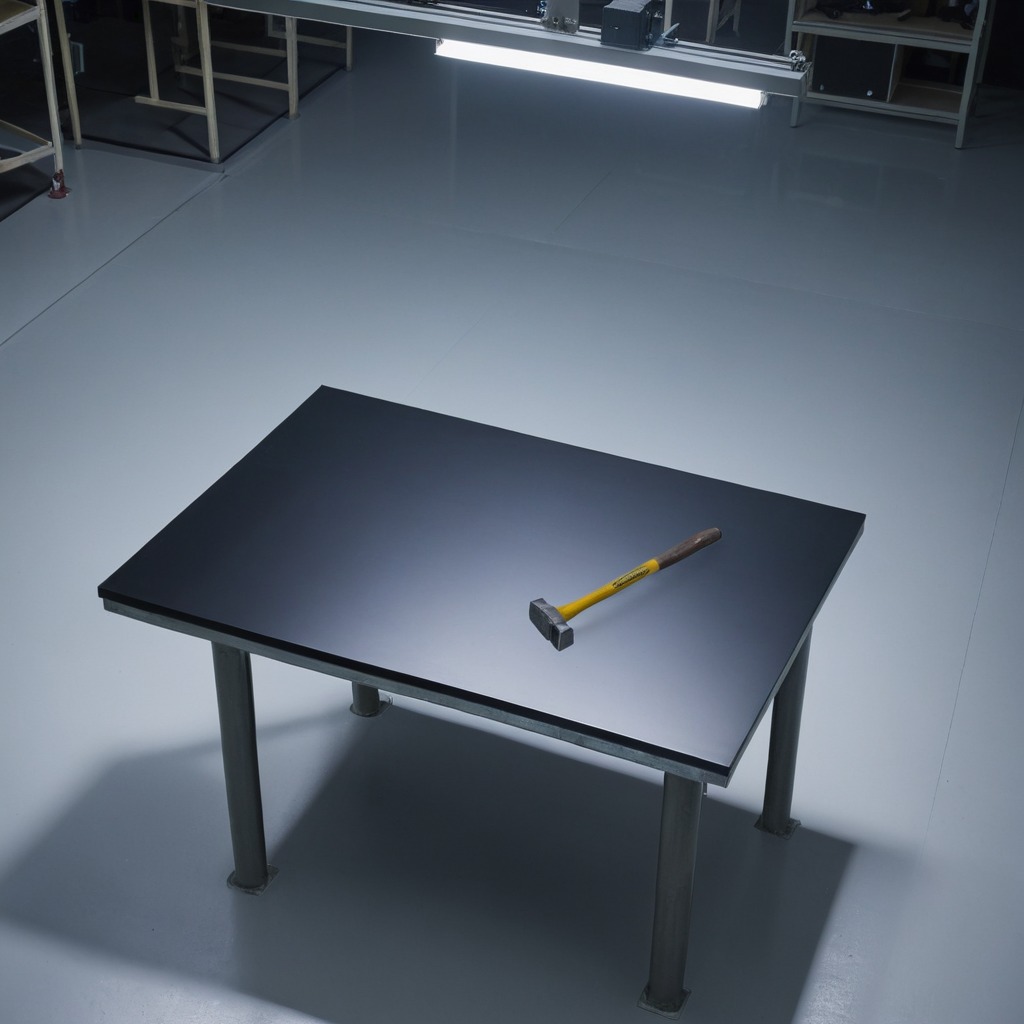
A hammer is lying on the tabletop.